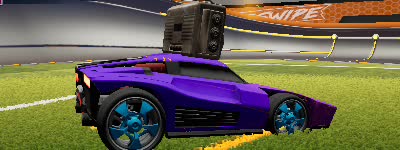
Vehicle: breakout